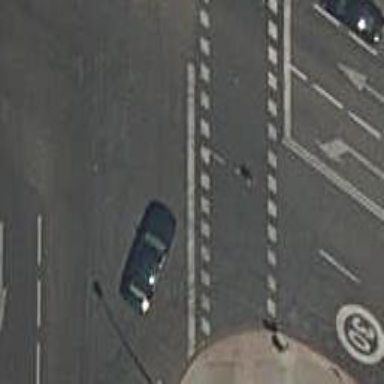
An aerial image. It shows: Road with traffic signals at crossing.